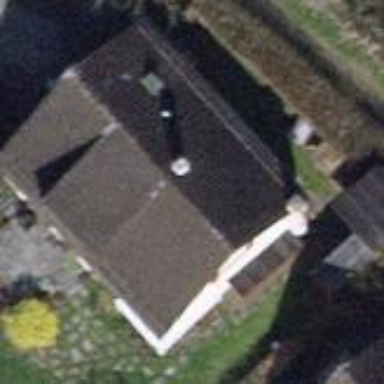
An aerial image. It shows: Detached building with gabled roof.